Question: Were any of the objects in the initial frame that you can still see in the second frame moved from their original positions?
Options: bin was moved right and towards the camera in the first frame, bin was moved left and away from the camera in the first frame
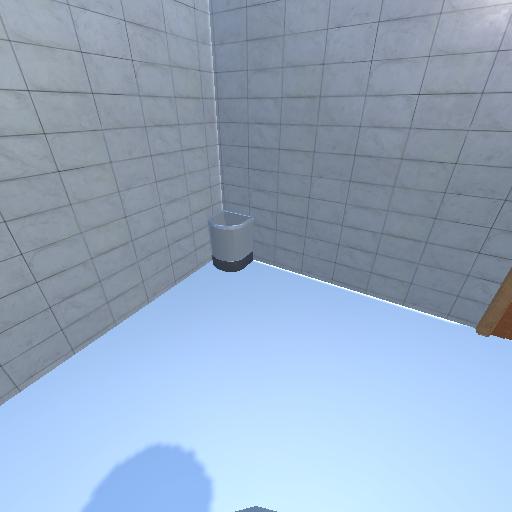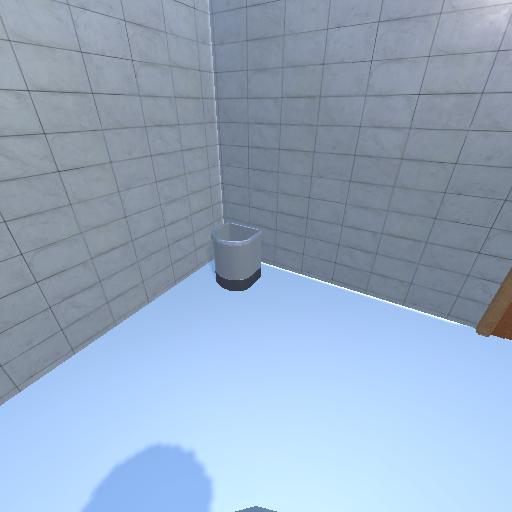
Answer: bin was moved right and towards the camera in the first frame